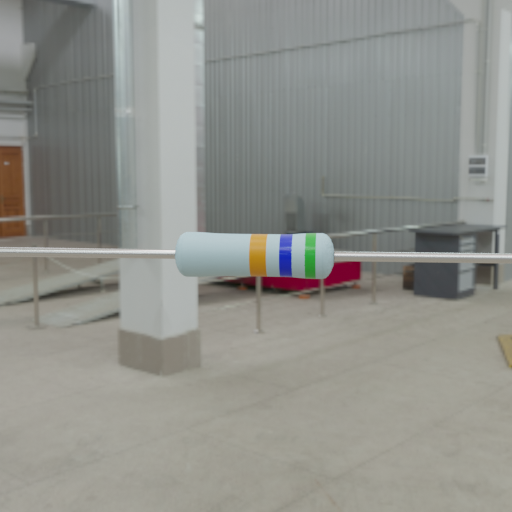
Resistor colour bands (in order): orange, blue, green